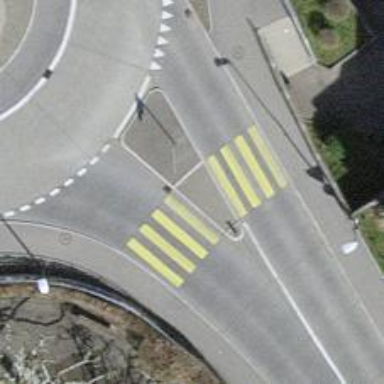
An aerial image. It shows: Uncontrolled zebra crossing with central island.